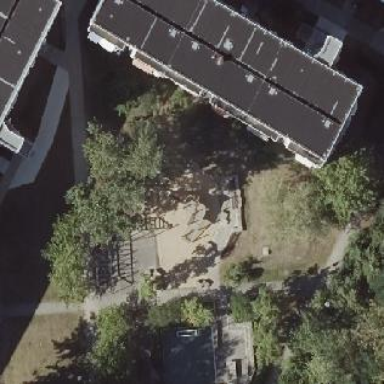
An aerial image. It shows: Playground area for leisure activities on the land.